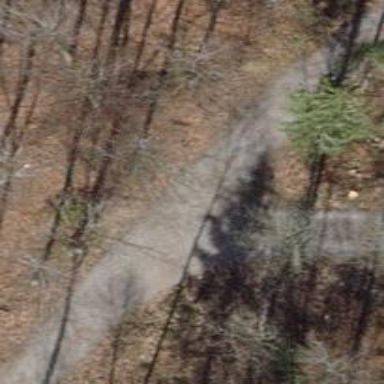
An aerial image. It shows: Gravel track with grade 2 quality.